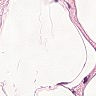
Metastatic tissue present: no